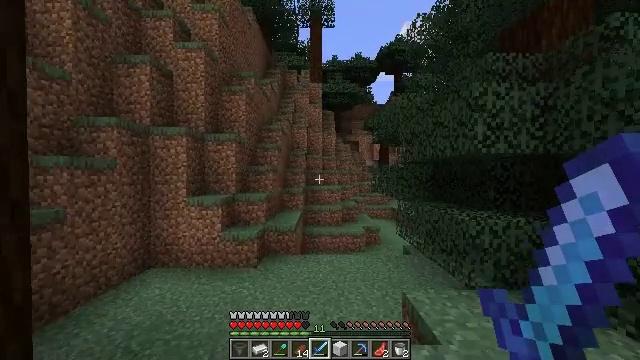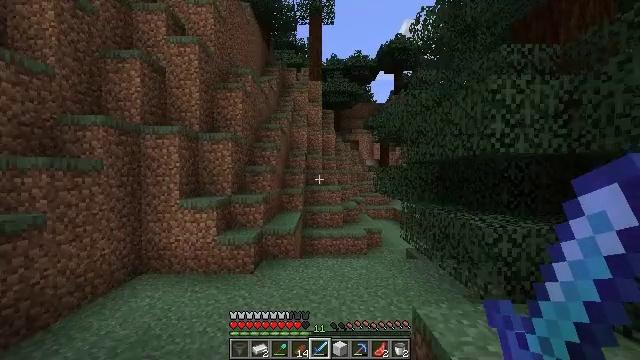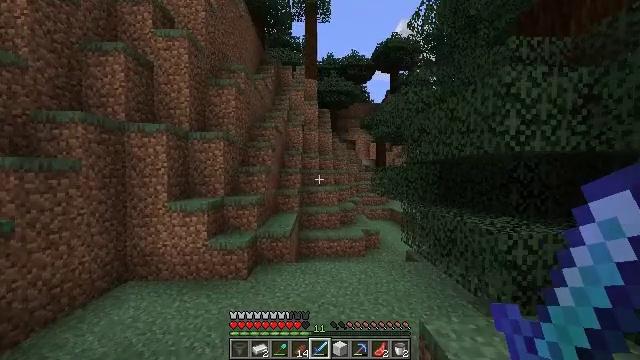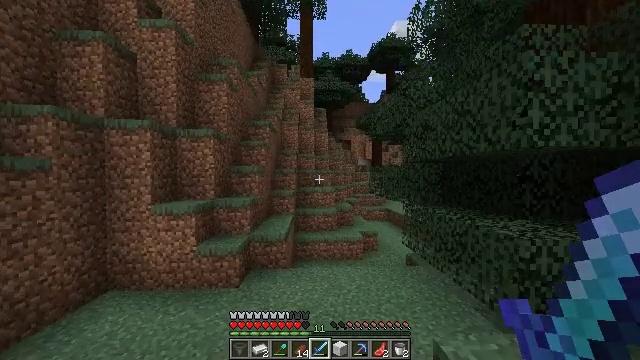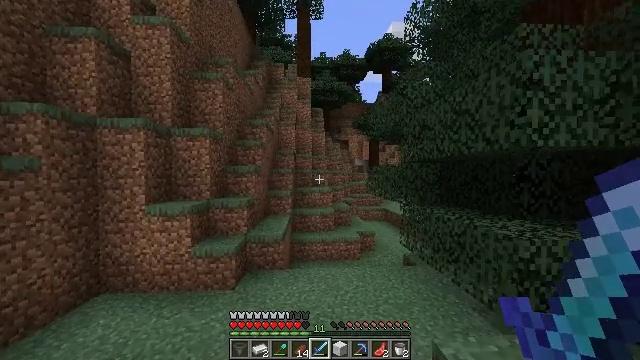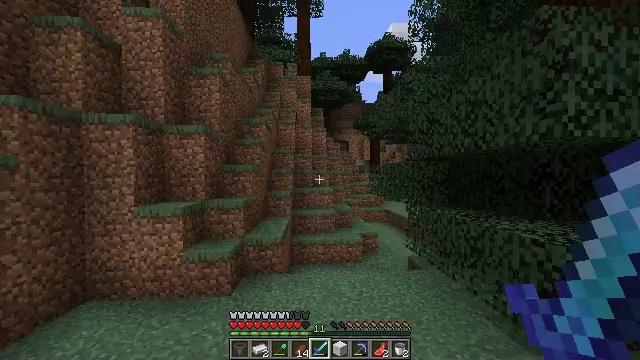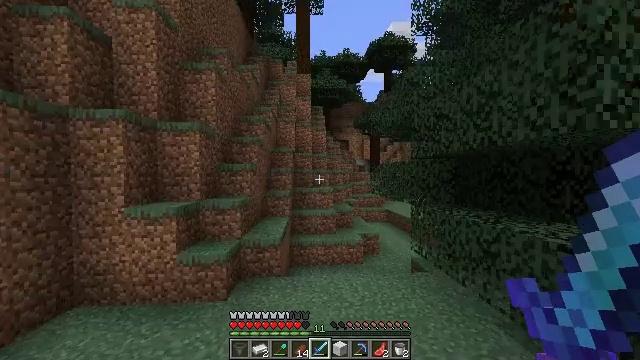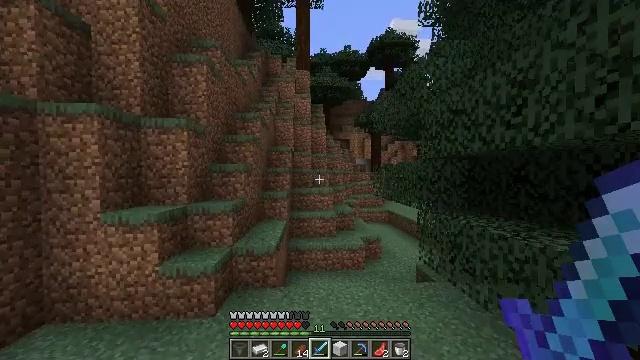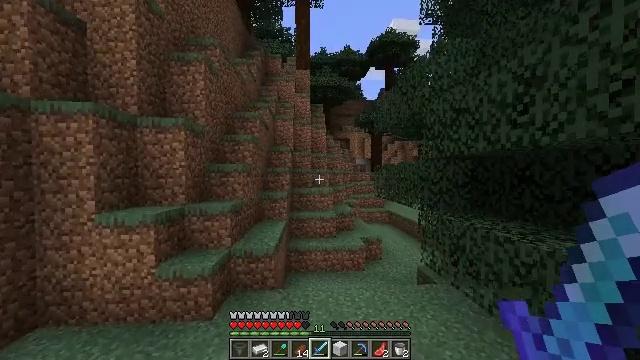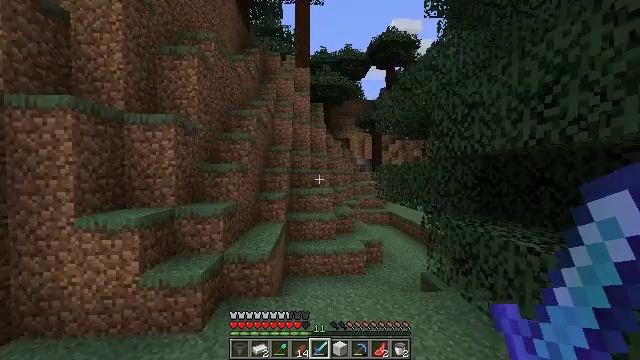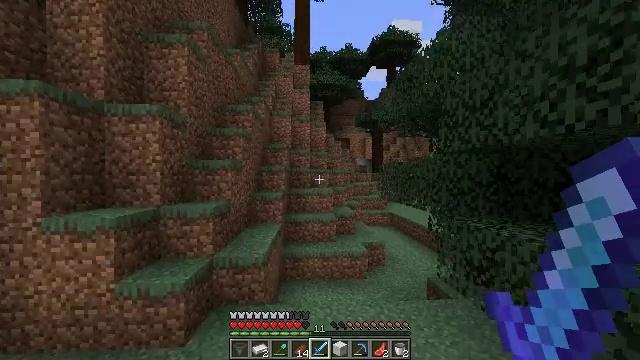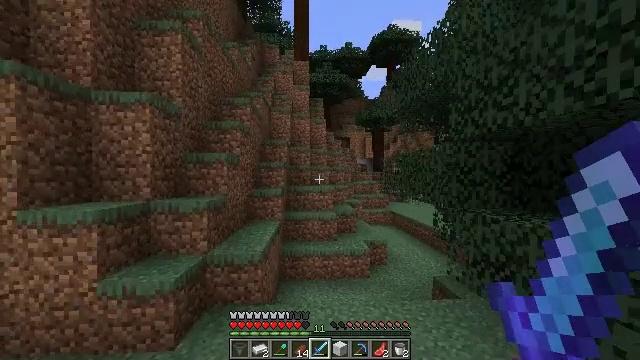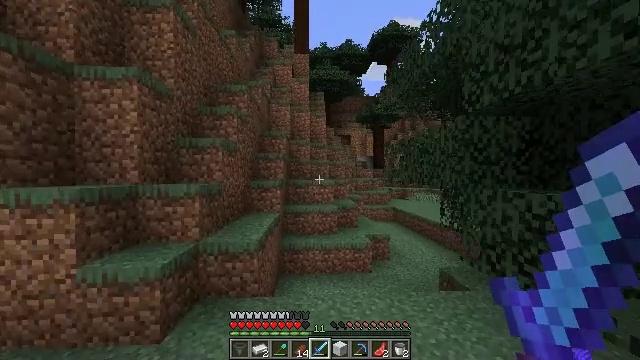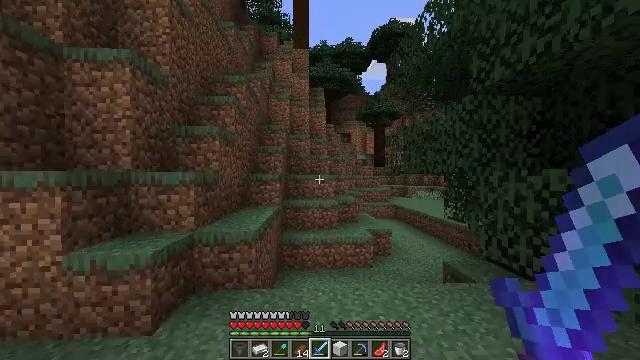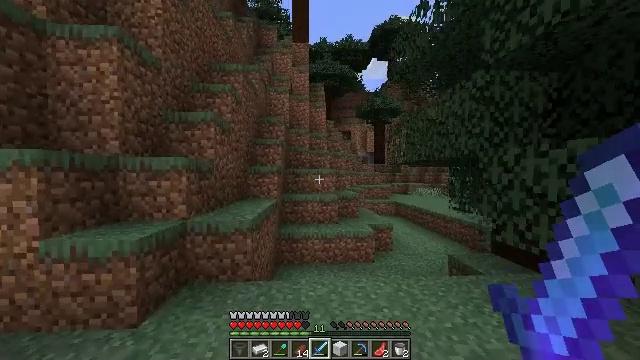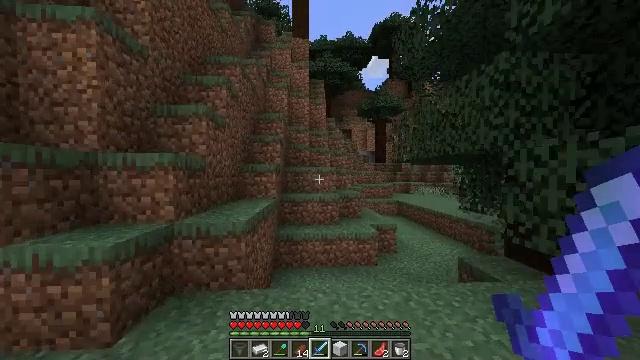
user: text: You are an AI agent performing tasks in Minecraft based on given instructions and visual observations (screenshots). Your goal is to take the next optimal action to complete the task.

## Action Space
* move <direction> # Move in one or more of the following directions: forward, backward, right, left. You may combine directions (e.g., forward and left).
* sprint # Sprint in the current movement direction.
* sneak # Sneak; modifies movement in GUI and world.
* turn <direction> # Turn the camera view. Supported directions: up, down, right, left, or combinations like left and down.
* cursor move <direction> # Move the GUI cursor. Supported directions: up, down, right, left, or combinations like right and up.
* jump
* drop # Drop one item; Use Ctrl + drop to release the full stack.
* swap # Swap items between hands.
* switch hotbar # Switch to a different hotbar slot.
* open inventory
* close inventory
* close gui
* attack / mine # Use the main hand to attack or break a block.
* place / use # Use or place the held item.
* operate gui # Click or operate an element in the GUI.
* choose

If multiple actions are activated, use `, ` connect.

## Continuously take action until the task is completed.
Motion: motion action
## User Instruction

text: Collect the large fern.
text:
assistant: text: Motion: move forward, sprint
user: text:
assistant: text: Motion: move forward, sprint, turn right
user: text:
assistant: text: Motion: move forward, turn right
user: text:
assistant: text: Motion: move forward
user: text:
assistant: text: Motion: move forward
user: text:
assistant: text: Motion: move forward
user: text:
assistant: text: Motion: move forward
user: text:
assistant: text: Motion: move forward
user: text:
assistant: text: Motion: move forward
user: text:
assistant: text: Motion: move forward
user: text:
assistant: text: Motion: move forward
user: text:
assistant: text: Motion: move forward
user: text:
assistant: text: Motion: move forward
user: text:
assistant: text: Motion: move forward
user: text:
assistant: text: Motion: move forward
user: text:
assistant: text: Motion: move forward
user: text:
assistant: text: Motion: move forward
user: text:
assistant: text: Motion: move forward
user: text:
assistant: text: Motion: move forward
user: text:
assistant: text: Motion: move forward
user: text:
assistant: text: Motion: move forward
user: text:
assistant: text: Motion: move forward
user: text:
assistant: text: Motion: move forward
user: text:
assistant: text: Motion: move forward
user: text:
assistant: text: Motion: move forward
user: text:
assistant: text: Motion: move forward
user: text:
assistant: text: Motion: move forward
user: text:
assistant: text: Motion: move forward, jump
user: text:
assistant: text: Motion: move forward, jump
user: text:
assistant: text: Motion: move forward, jump